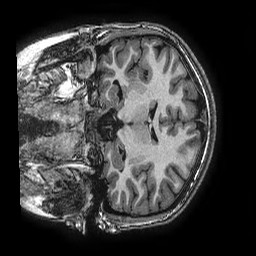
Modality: T1w
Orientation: coronal
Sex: female
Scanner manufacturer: ge
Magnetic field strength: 3 T
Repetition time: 0.0077 s
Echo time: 0.003436 s